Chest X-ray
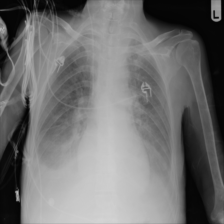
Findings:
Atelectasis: negative
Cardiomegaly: negative
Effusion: positive
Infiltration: positive
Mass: negative
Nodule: negative
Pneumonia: negative
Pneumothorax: negative
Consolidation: negative
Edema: negative
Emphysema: negative
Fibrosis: negative
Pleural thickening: negative
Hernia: negative